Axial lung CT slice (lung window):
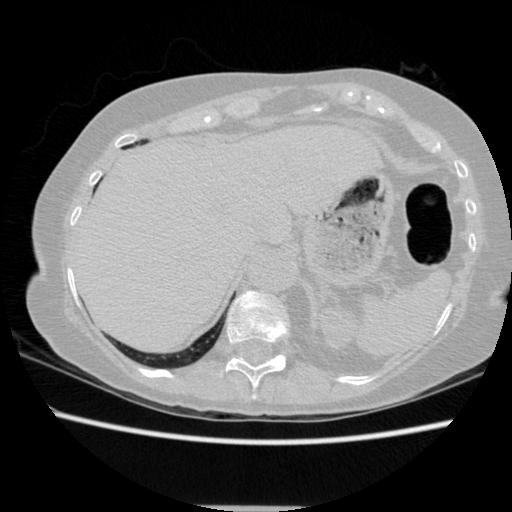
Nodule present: no